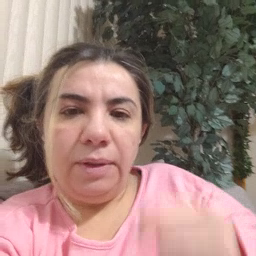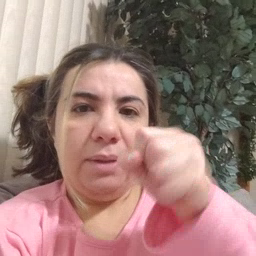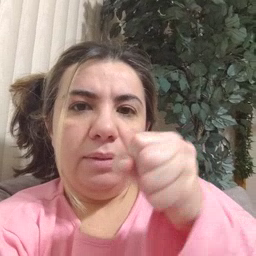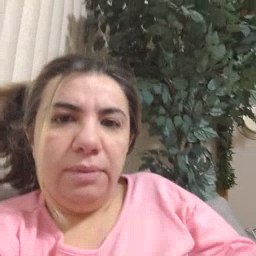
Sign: make